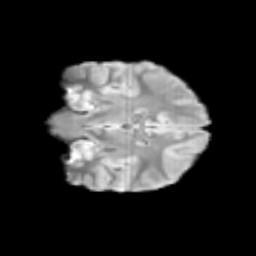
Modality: T2w
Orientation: coronal
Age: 11
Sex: male
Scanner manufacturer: siemens
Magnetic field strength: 3 T
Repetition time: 3.8 s
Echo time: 0.07 s